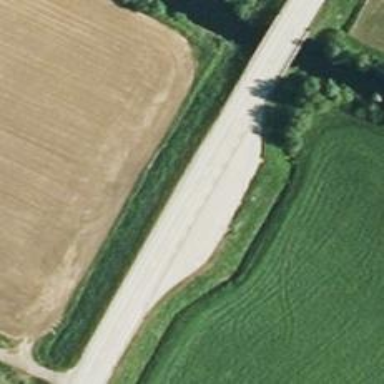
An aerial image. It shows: Rest area on the road.